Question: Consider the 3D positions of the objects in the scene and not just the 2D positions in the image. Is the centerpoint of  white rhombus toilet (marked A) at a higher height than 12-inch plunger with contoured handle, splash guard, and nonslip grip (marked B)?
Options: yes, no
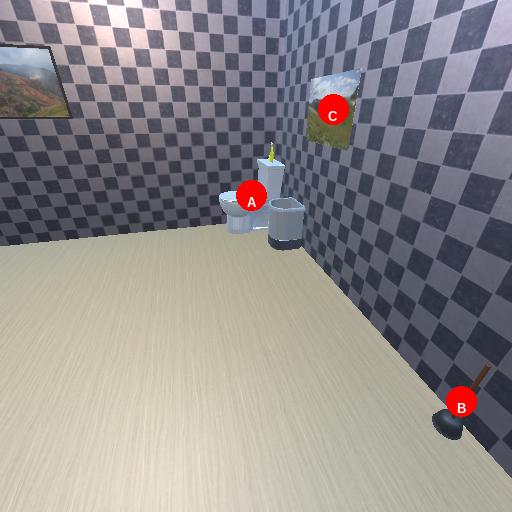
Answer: yes